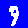
Digit: 9